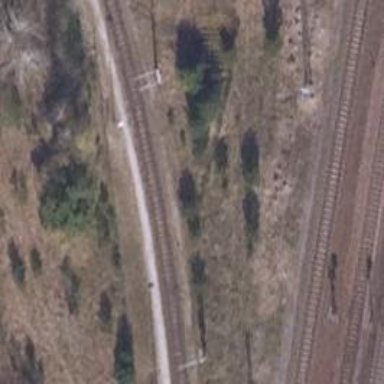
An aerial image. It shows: Railway switch.